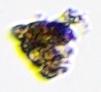
Label: Detritus